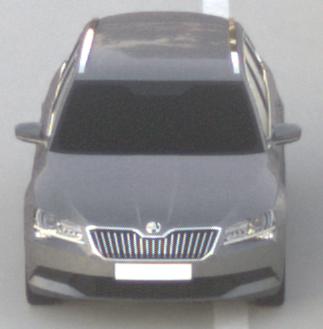
Make: Skoda
Model: Superb Combi 1.4 TSI
Detailed model: Superb (III) Combi
Model produced from: 2015/09
Model produced until: 2018/06
Doors: 5
Color: gray
Road condition: dry road
Daytime: sunrise or sunset
Contrast: low contrast